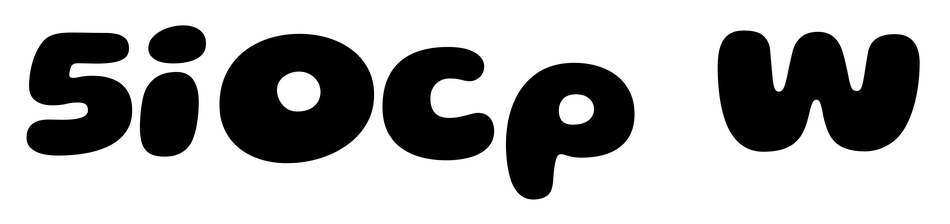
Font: Gluten_ExtraBold